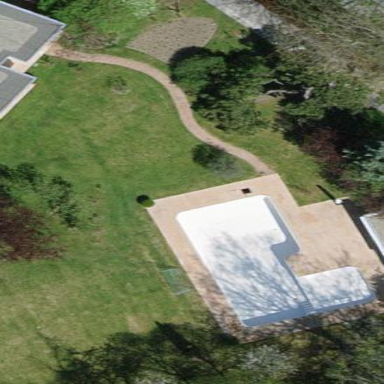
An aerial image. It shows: Swimming pool located in leisure land.